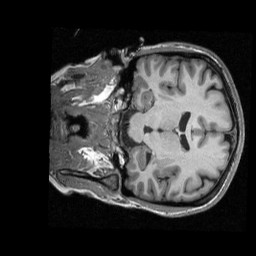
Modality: T1w
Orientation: coronal
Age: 27
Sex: female
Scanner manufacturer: siemens
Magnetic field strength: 3 T
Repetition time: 2.3 s
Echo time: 0.00298 s